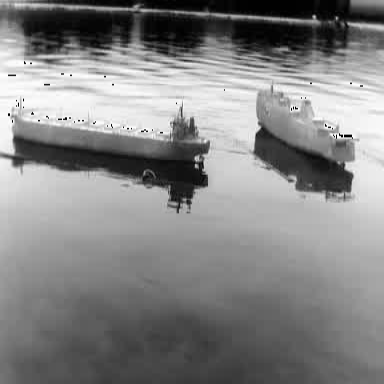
There are two objects shown in the infrared image, including a liner, and a container_ship.